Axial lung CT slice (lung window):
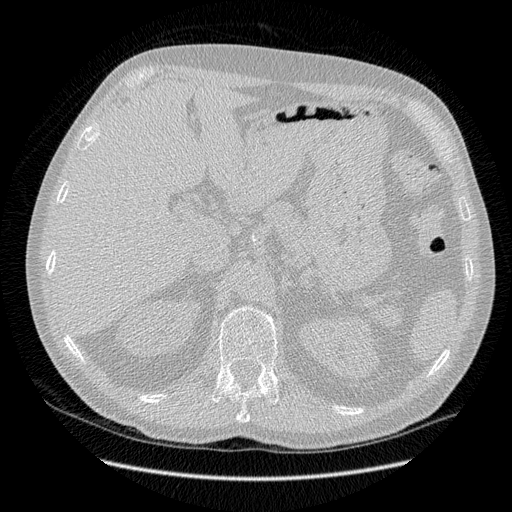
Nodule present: no